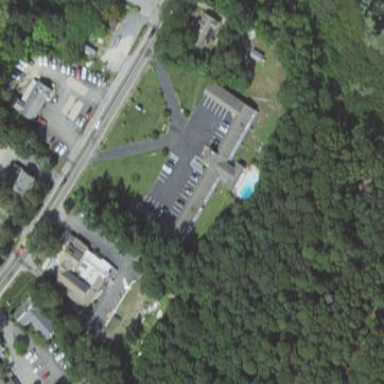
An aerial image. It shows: Hotel building that serves as motel for tourists.